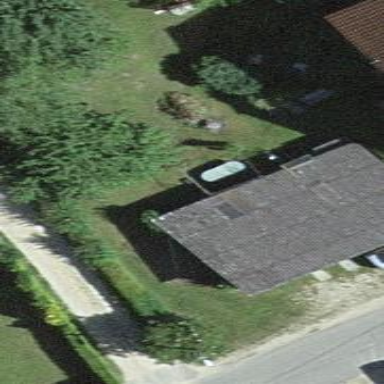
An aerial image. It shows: Garage building.